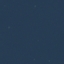
Label: SeaLake